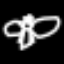
Label: angel